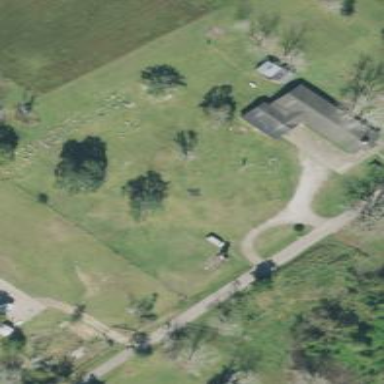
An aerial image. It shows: Cemetery.